Question: Currently I have an article with various M:N relations with other elements, the problem is that these elements can and will grow up and not want to have that amount of tables in my database.

which is the right way to build a single relationship M: N for an unknown number of elements
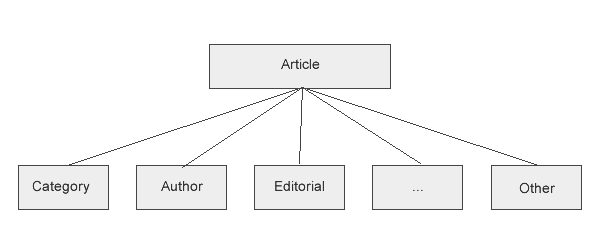
Answer: > Which is the right way to build a single relationship M: N for an unknown number of elements
There is nothing particularly wrong with having separate junction table for each of the M:N relationships.
That being said, you can handle these relationships in a more generic way, and at the same time lower the number of tables by using inheritance:

For more information about the concept of inheritance, search for "Subtype Relationships" in <URL>. For some hints at how the inheritance can be implemented in a relational database, take a look at:
- <URL>
---